Question: This is s for loop and it will go to the times and will put the time column as true. This works for the first time, but when the time increases by 0.5, it stays false. The for loop is working as i tried a MessageBox.Show("" + Time1 + ""); inside the for loop.
'''
for (double Time = time_began_5; Time < time_finished_5; Time = Time + 0.5)
{
string Time1 = Time.ToString("0.00");
try
{
SqlConnection cn = new SqlConnection("Data Source=.\SqlExpress;Initial Catalog=AllensCroft;Integrated Security=True;MultipleActiveResultSets=True;Application Name=EntityFramework;");
cn.Open();
SqlCommand Command = new SqlCommand("INSERT INTO Slots ([Date],[RoomID],[" + Time1 + "]) Values (@date,@room,1)", cn);
Command.Parameters.AddWithValue("date", date);
Command.Parameters.AddWithValue("room", rooms_combo.SelectedValue);
Command.ExecuteNonQuery();
try
{
cn.Close();
}
catch (Exception e)
{
Console.WriteLine(e.ToString());
}
}
catch (Exception e)
{
Console.WriteLine(e.ToString());
}
}
'''
Here is what the database looks like, the first true field works, but when it loops to another time, it remains false, I think it may be due to the fact that if I have an existing row with that date (date is primary key), i cannot update that row, so i might need to have an IF the row exists, update, else create a new row.

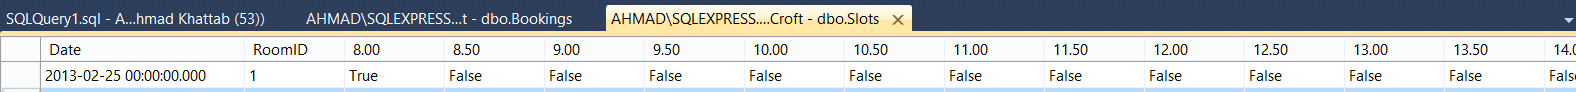
Answer: Try this, you don't have to open connection in each loop, create your sql statement first looping through each value and then do insert using one statement
'''
private string CreateInsertStatement(double time_began_5, double time_finished_5)
{
string sql = "INSERT INTO Slots ([Date],[RoomID],";
string valuesql = " Values (@date,@room,";
for (double Time = time_began_5; Time < time_finished_5; Time = Time + 0.5)
{
string Time1 = Time.ToString("0.00");
sql+ = "[" + Time1 + "],";
valuesql+ = "1,";
}
sql = sql.TrimEnd(',') + ") ";
valuesql = valuesql.TrimEnd(',') + ") ";
return sql + valuesql;
}
private string CreateUpdateStatement(double time_began_5, double time_finished_5)
{
string sql = "UPDATE Slots SET ";
string wheresql = " WHERE [Date] = @date AND [RoomID] = @room";
for (double Time = time_began_5; Time < time_finished_5; Time = Time + 0.5)
{
string Time1 = Time.ToString("0.00");
sql+ = "[" + Time1 + "] = 1,";
}
sql = sql.TrimEnd(',');
return sql + wheresql;
}
'''
Then in you actual insert code:
'''
try
{
SqlConnection cn = new SqlConnection("Data Source=.\SqlExpress;Initial Catalog=AllensCroft;Integrated Security=True;MultipleActiveResultSets=True;Application Name=EntityFramework;");
cn.Open();
SqlCommand Command;
//check if row exists
Command = new SqlCommand("select count(*) from Slots WHERE [Date] = @date AND [RoomID] = @room", cn);
Command.Parameters.AddWithValue("date", date);
Command.Parameters.AddWithValue("room", rooms_combo.SelectedValue);
var cnt = Command.ExecuteScalar();
if(cnt!=null)
{
string sqlstr = ""
if(Int32.Parse(cnt.ToString()) > 0)
{
sqlstr = CreateUpdateStatement(time_began_5,time_finished_5);
}
else if(Int32.Parse(cnt.ToString()) == 0)
{
sqlstr = CreateInsertStatement(time_began_5,time_finished_5);
}
Command = new SqlCommand(sqlstr, cn);
Command.Parameters.AddWithValue("date", date);
Command.Parameters.AddWithValue("room", rooms_combo.SelectedValue);
Command.ExecuteNonQuery();
}
try
{
cn.Close();
}
catch (Exception e)
{
Console.WriteLine(e.ToString());
}
}
catch (Exception e)
{
Console.WriteLine(e.ToString());
}
'''